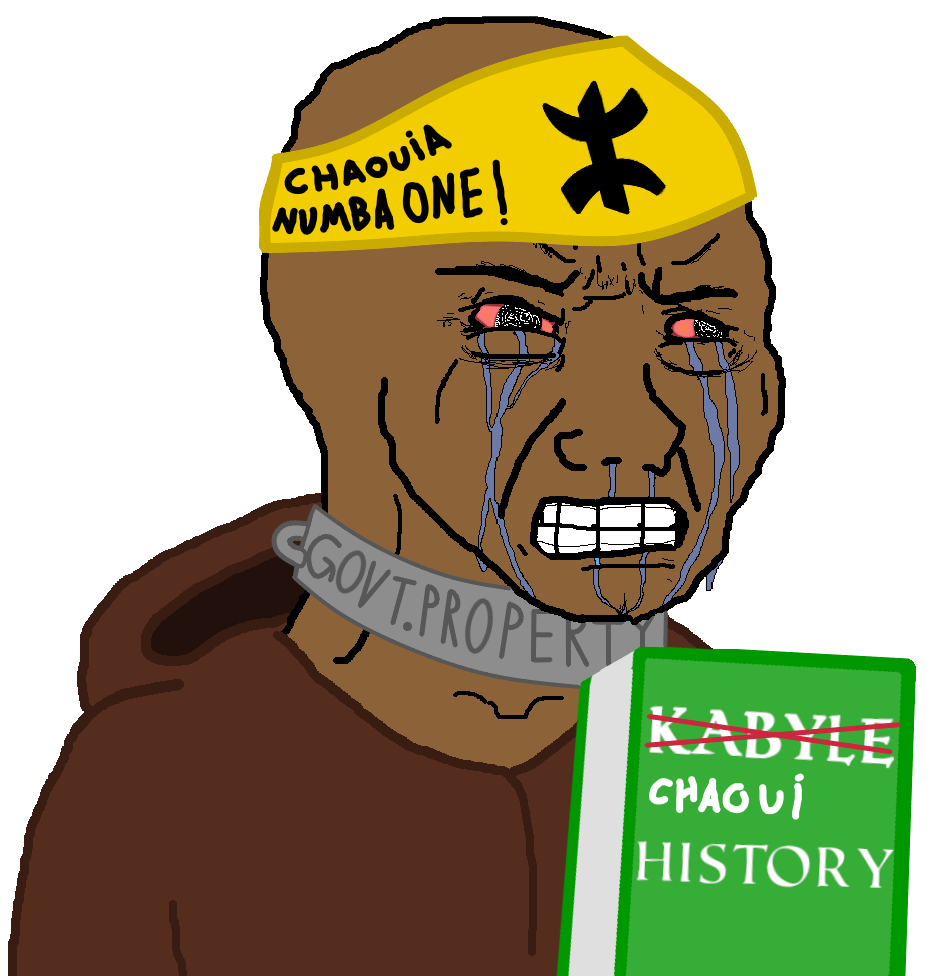
Label: 5_Crying_Wojak